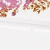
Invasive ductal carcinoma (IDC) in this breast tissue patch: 0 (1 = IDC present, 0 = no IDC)